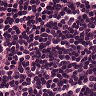
Metastatic tissue present: no